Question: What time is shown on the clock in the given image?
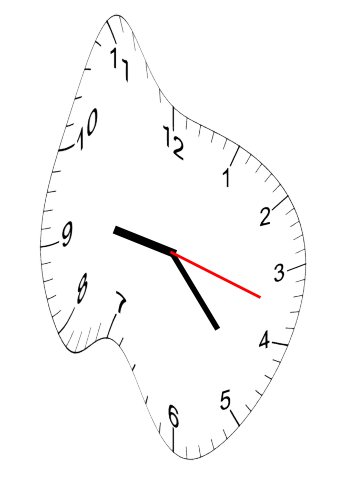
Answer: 09:23:18